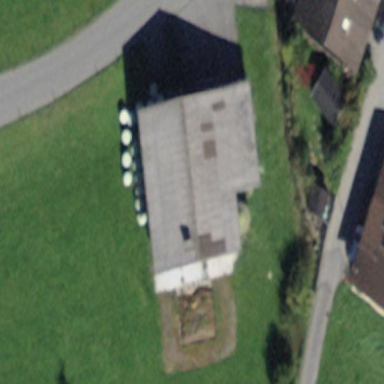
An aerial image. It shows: Barn.